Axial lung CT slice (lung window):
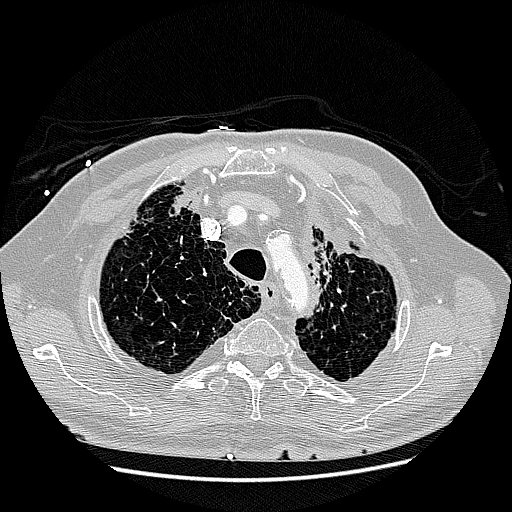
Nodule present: no